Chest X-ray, AP view. Patient: 56 years old, sex M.
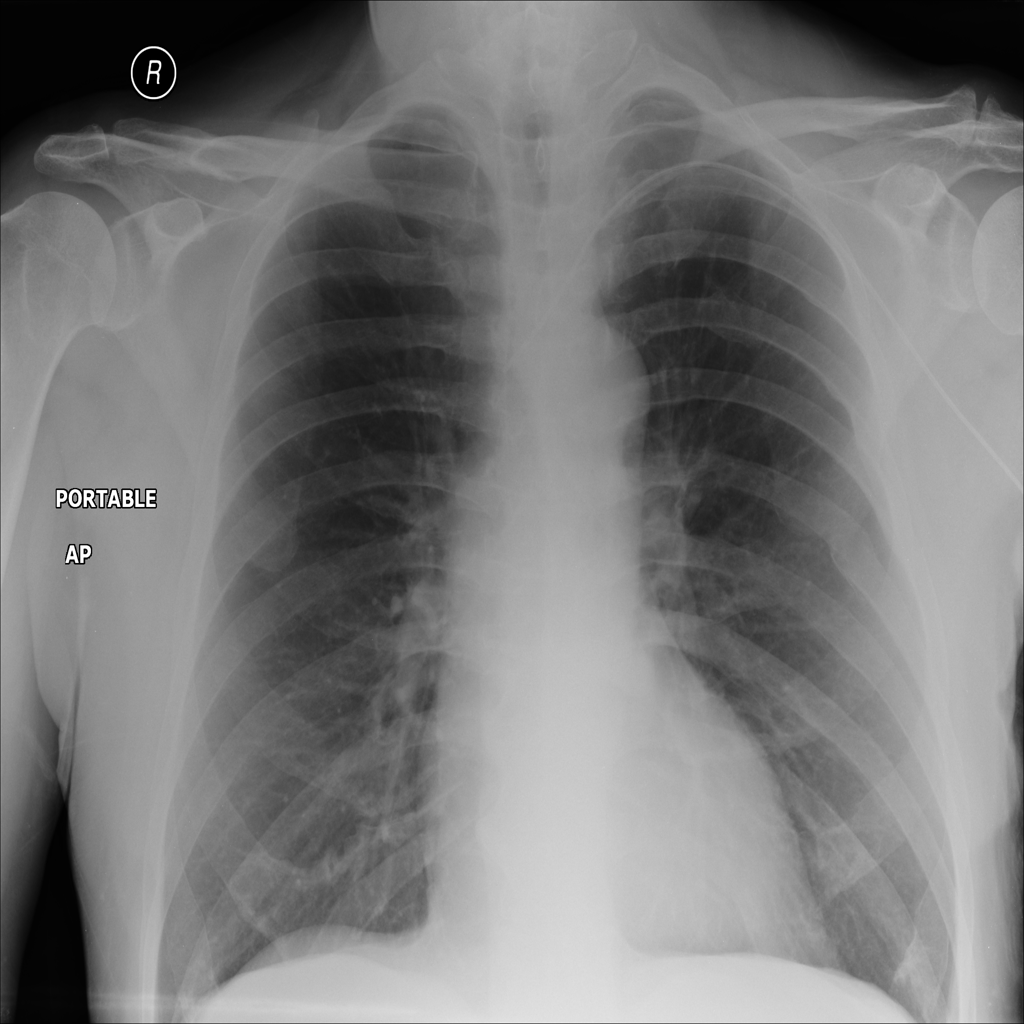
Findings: No Finding